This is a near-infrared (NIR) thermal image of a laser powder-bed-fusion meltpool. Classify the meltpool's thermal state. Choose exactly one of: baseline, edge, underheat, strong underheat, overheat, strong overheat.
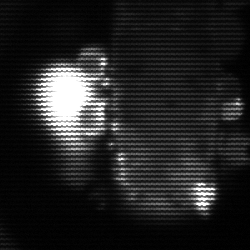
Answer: strong underheat